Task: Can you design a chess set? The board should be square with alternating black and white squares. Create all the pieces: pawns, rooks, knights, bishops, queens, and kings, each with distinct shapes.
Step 2966:
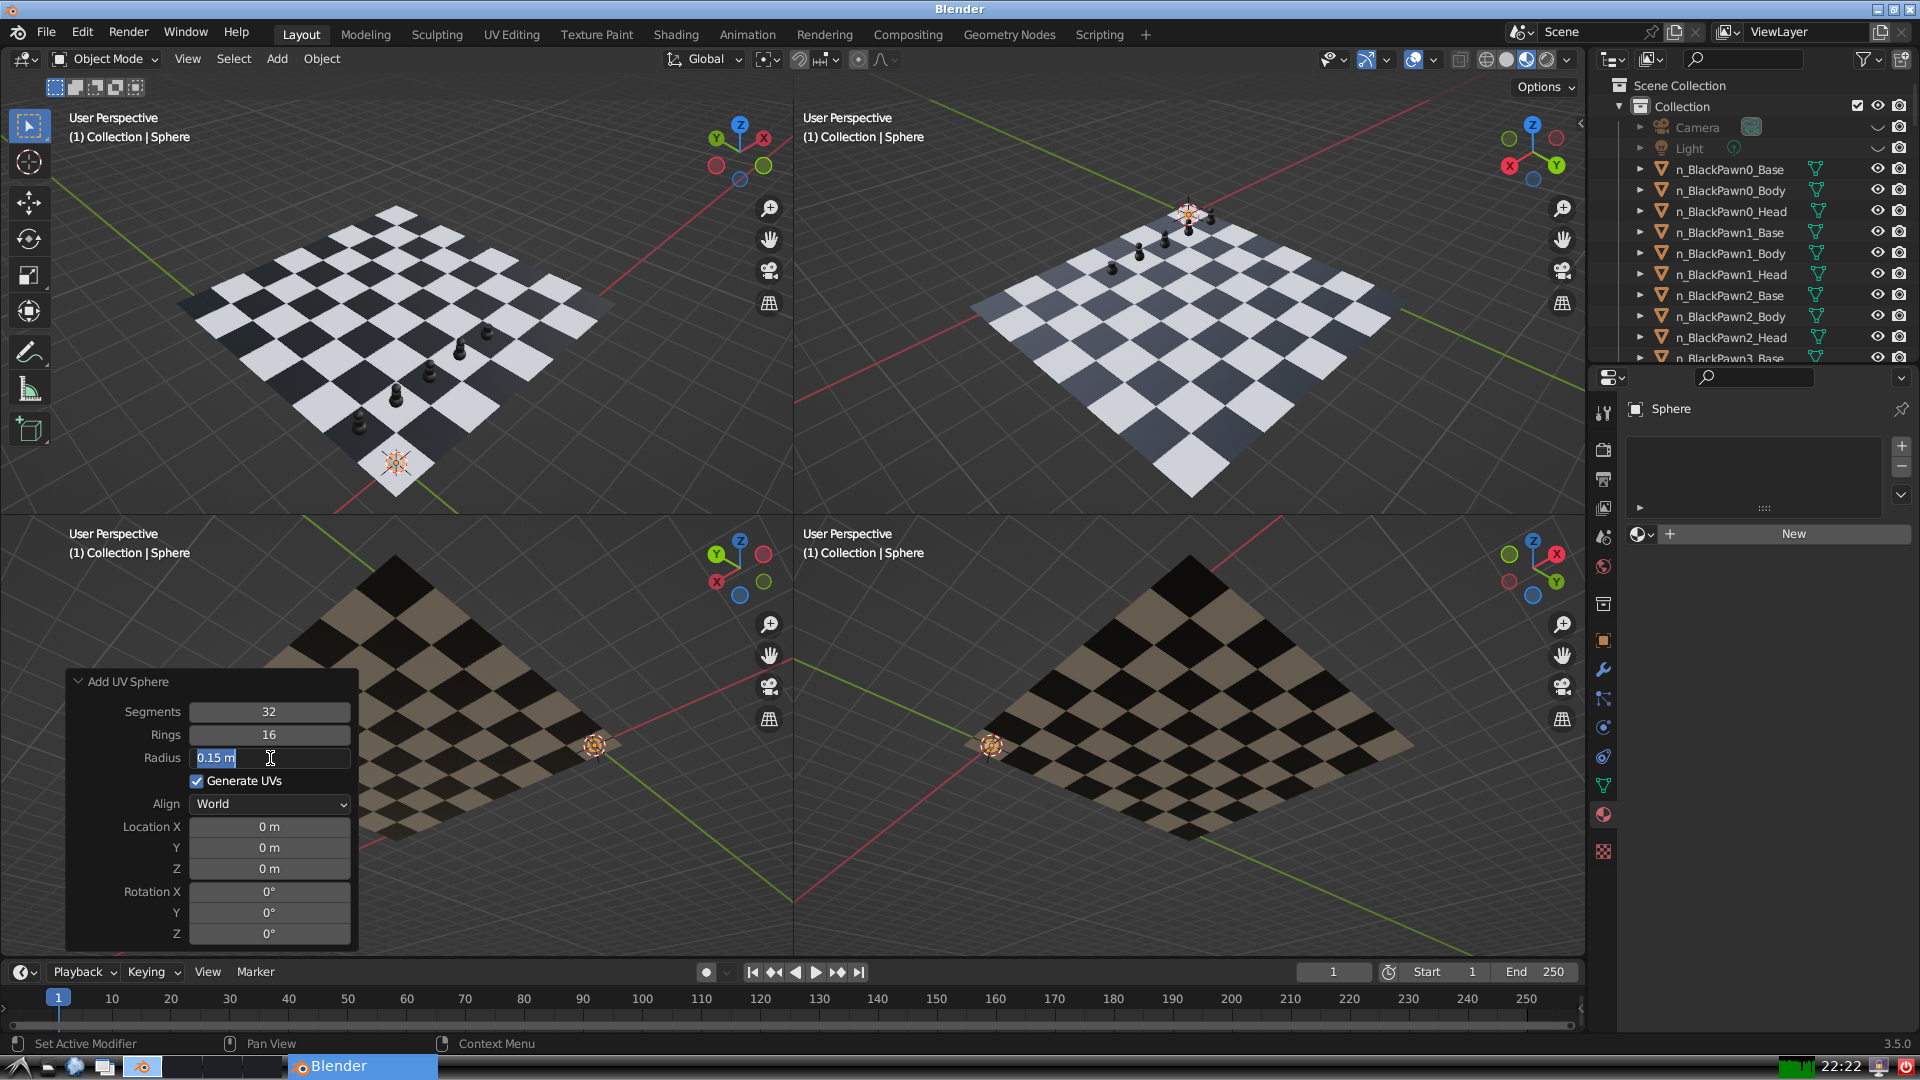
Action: input_text: 0.1